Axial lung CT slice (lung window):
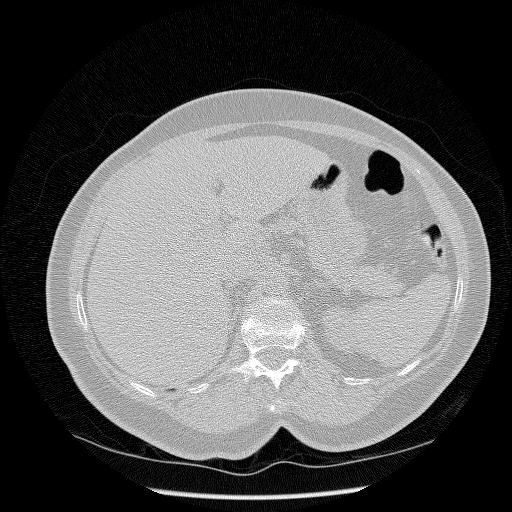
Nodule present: no